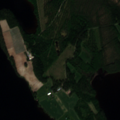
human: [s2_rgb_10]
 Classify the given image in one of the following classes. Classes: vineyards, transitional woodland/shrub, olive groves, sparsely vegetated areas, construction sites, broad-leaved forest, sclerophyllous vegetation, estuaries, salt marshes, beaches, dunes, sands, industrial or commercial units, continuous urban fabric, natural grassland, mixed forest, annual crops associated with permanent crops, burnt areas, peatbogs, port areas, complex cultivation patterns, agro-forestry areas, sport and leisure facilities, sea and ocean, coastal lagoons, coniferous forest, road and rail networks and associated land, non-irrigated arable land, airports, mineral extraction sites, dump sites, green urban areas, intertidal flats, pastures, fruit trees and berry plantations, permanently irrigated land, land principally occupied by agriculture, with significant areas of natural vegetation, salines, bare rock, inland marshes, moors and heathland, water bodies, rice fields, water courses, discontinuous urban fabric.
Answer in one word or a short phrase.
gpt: land principally occupied by agriculture, with significant areas of natural vegetation, coniferous forest, mixed forest, water bodies